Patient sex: F
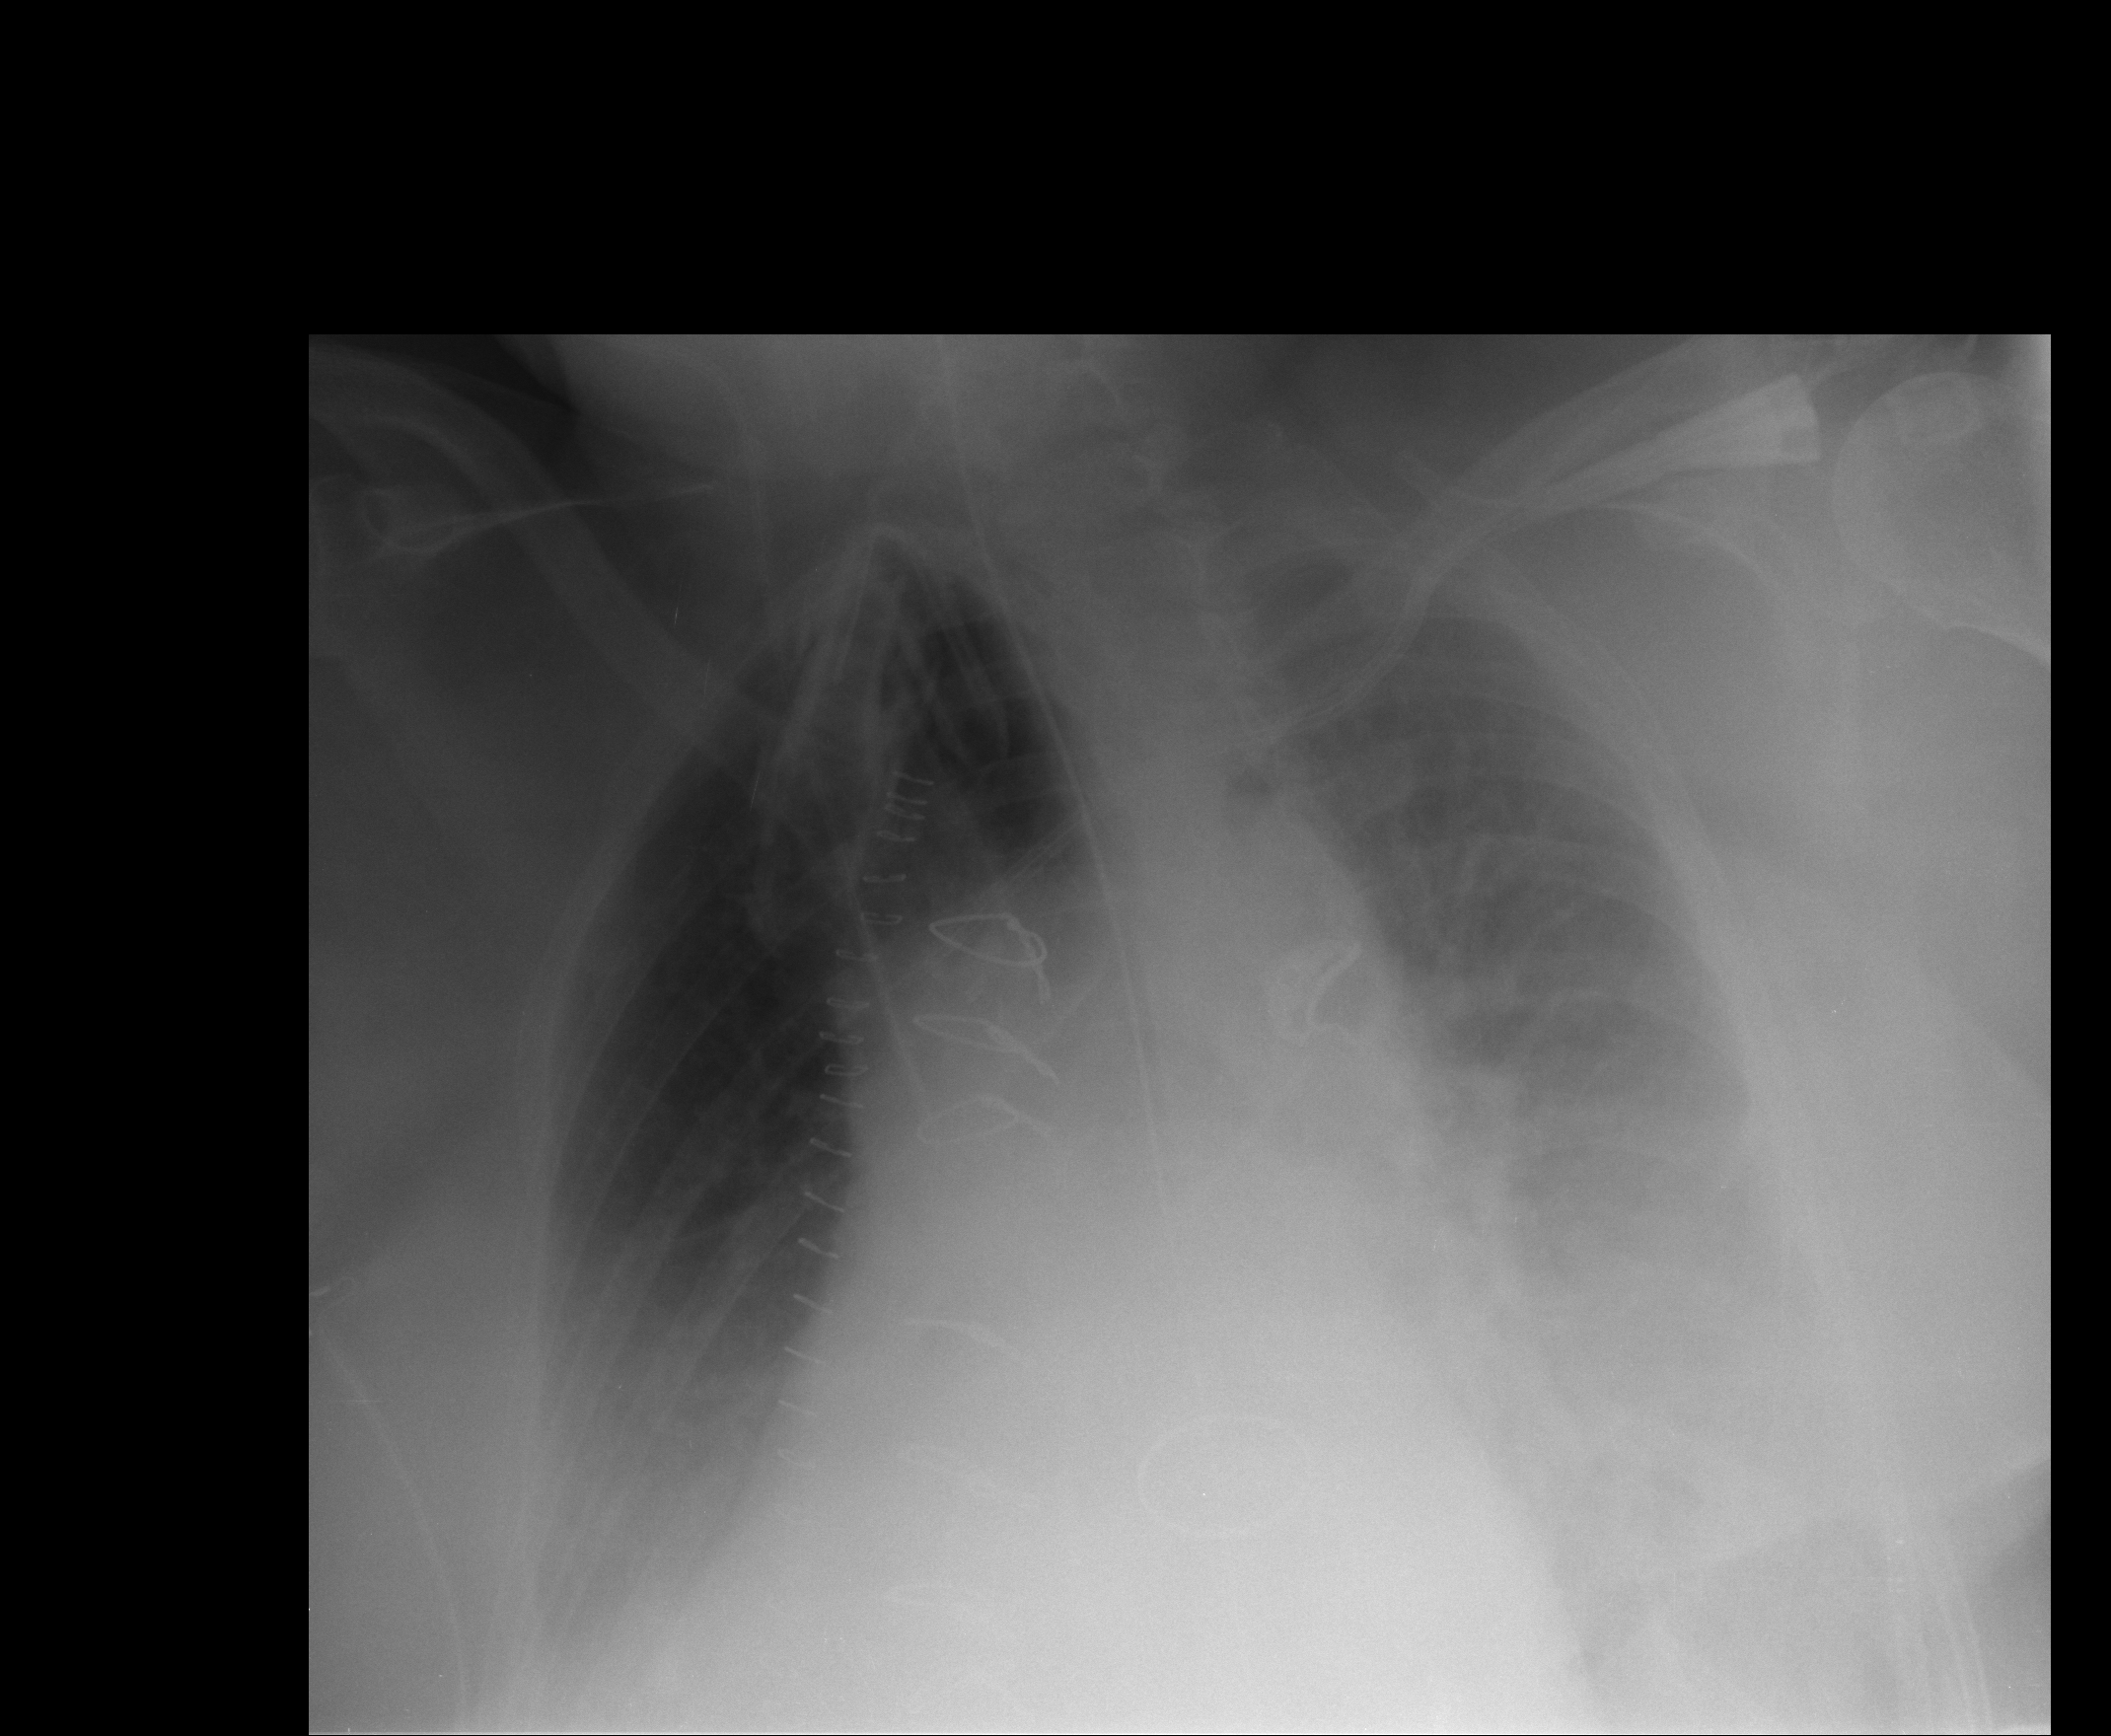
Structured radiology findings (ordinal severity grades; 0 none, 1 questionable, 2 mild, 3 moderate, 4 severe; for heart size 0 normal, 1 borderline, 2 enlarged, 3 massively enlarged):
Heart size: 2
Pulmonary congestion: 2
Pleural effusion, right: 2
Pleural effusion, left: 2
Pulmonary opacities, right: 0
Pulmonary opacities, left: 0
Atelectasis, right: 2
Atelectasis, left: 2